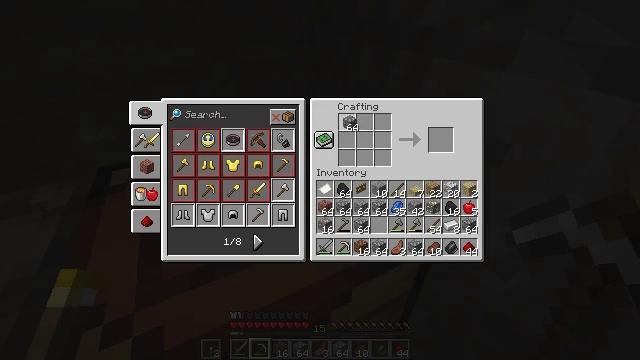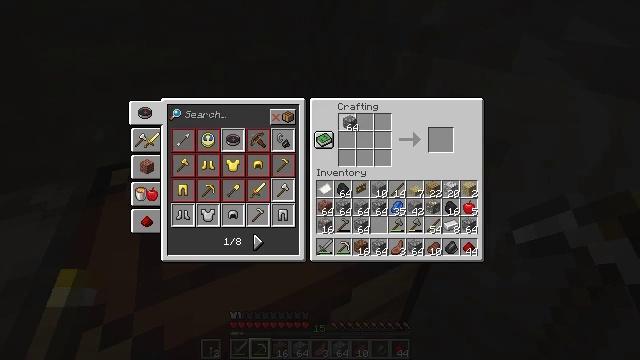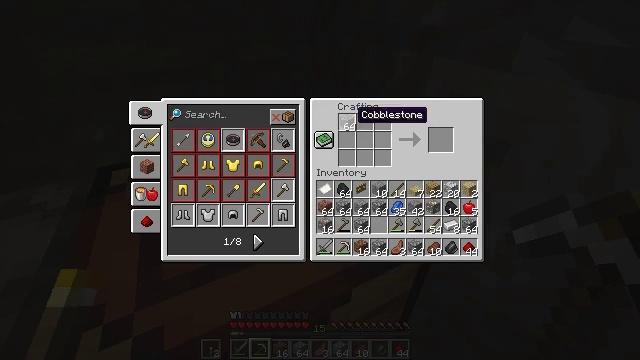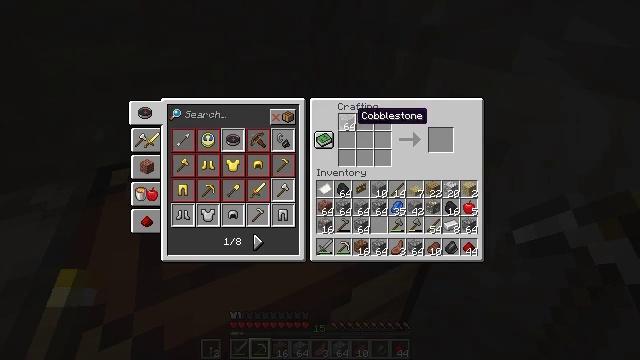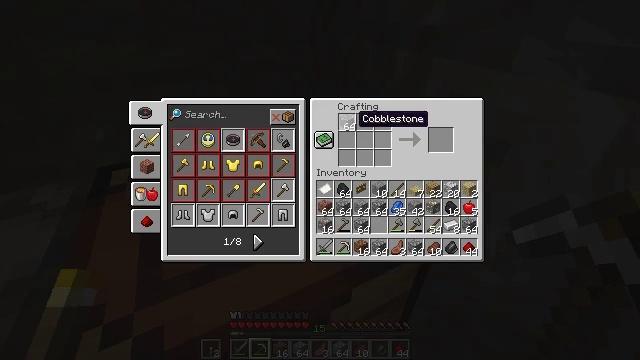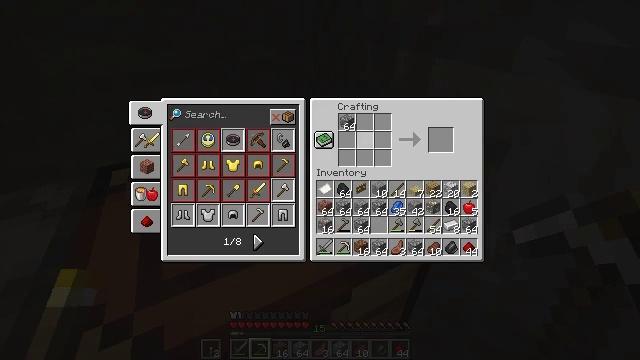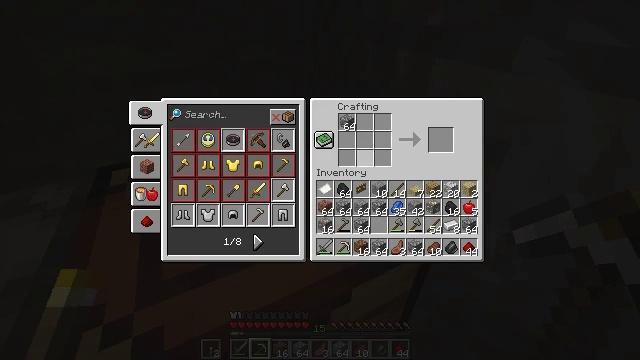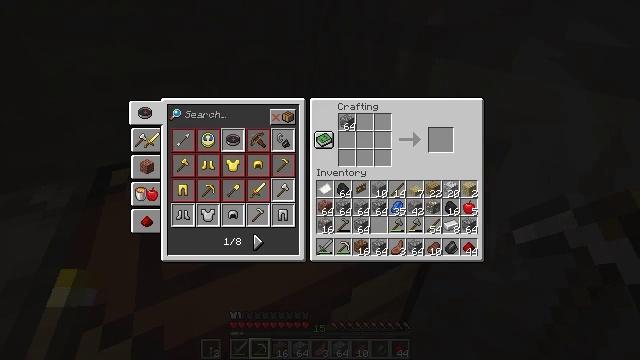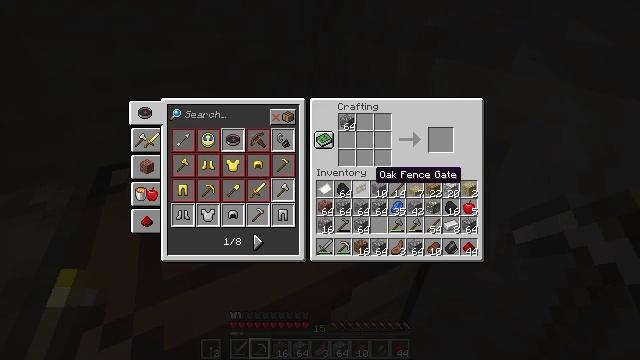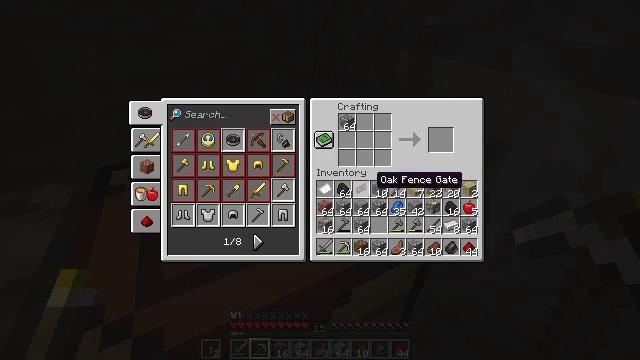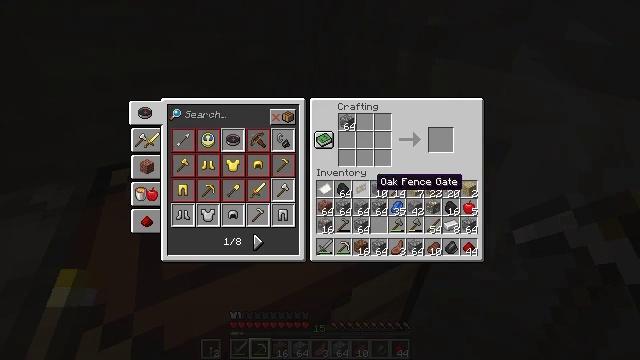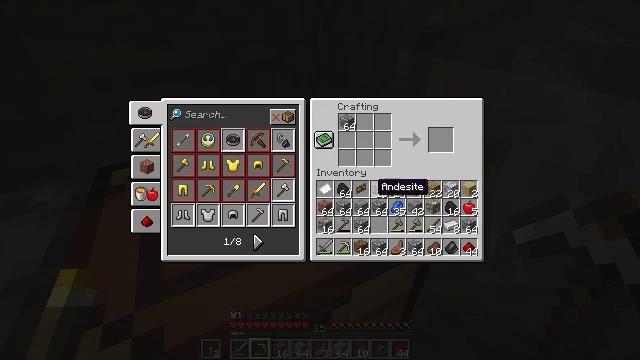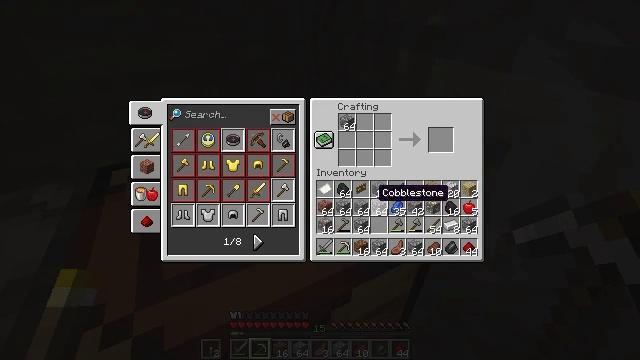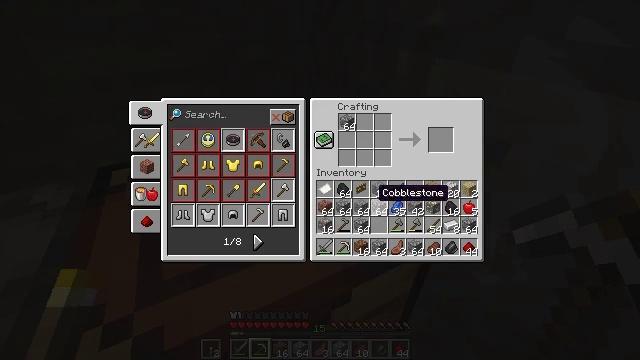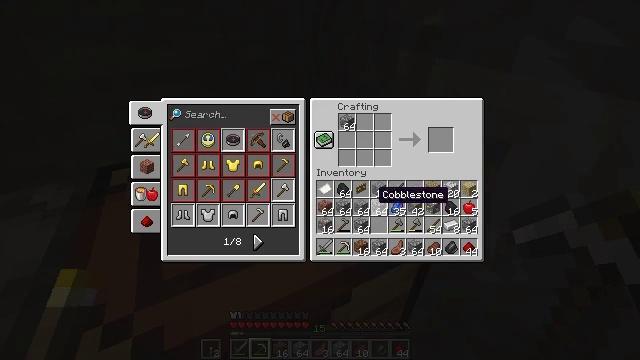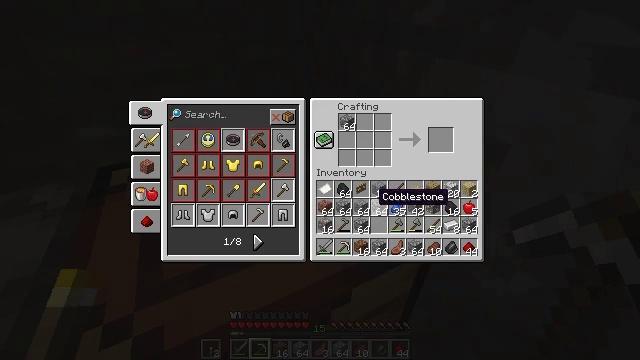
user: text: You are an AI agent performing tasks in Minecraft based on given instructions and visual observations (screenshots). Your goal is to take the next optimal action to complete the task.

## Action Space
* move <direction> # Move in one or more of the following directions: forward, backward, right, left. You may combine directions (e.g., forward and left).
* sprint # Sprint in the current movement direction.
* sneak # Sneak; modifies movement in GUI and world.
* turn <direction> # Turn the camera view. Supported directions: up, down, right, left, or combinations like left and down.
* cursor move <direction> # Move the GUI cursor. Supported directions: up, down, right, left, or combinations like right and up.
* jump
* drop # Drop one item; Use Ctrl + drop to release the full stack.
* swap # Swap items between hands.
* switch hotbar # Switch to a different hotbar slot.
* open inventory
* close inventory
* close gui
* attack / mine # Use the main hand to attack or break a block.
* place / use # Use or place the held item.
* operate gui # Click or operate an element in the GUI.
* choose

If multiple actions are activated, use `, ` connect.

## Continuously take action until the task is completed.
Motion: motion action
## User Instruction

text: Use cobblestone at the crafting table to make cobblestone stairs.
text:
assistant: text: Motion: operate gui
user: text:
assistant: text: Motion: no_op
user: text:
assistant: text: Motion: no_op
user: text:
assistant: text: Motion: no_op
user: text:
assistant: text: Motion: cursor move down
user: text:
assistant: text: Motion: cursor move down
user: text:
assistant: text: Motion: cursor move down
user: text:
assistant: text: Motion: cursor move down
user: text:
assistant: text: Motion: no_op
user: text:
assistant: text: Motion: no_op
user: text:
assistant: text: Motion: no_op
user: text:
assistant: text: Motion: no_op
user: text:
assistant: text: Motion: no_op
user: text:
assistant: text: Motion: no_op
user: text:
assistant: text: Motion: no_op
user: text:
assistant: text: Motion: no_op
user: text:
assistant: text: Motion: no_op
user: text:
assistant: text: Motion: no_op
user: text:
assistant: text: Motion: no_op
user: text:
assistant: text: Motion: operate gui
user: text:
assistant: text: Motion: operate gui
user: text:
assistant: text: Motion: no_op
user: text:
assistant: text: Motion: no_op
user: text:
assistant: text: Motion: cursor move up
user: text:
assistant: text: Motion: cursor move up
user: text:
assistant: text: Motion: cursor move up
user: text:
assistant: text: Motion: cursor move up
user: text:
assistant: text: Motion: no_op
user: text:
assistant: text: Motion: cursor move up
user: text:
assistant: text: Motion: no_op